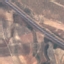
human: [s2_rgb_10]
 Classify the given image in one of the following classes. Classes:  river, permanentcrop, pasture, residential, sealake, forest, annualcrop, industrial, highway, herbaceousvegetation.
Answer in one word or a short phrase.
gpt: Highway